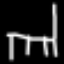
Label: chair